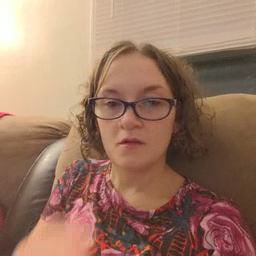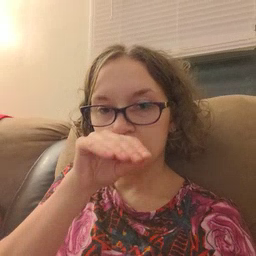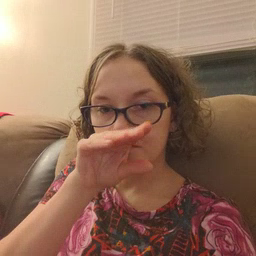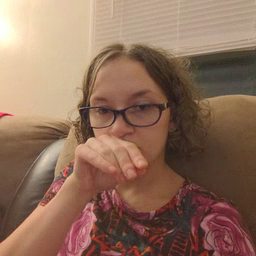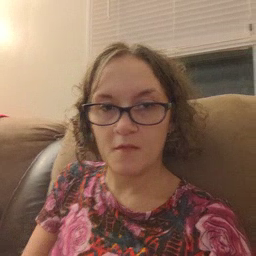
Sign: goose